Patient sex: M
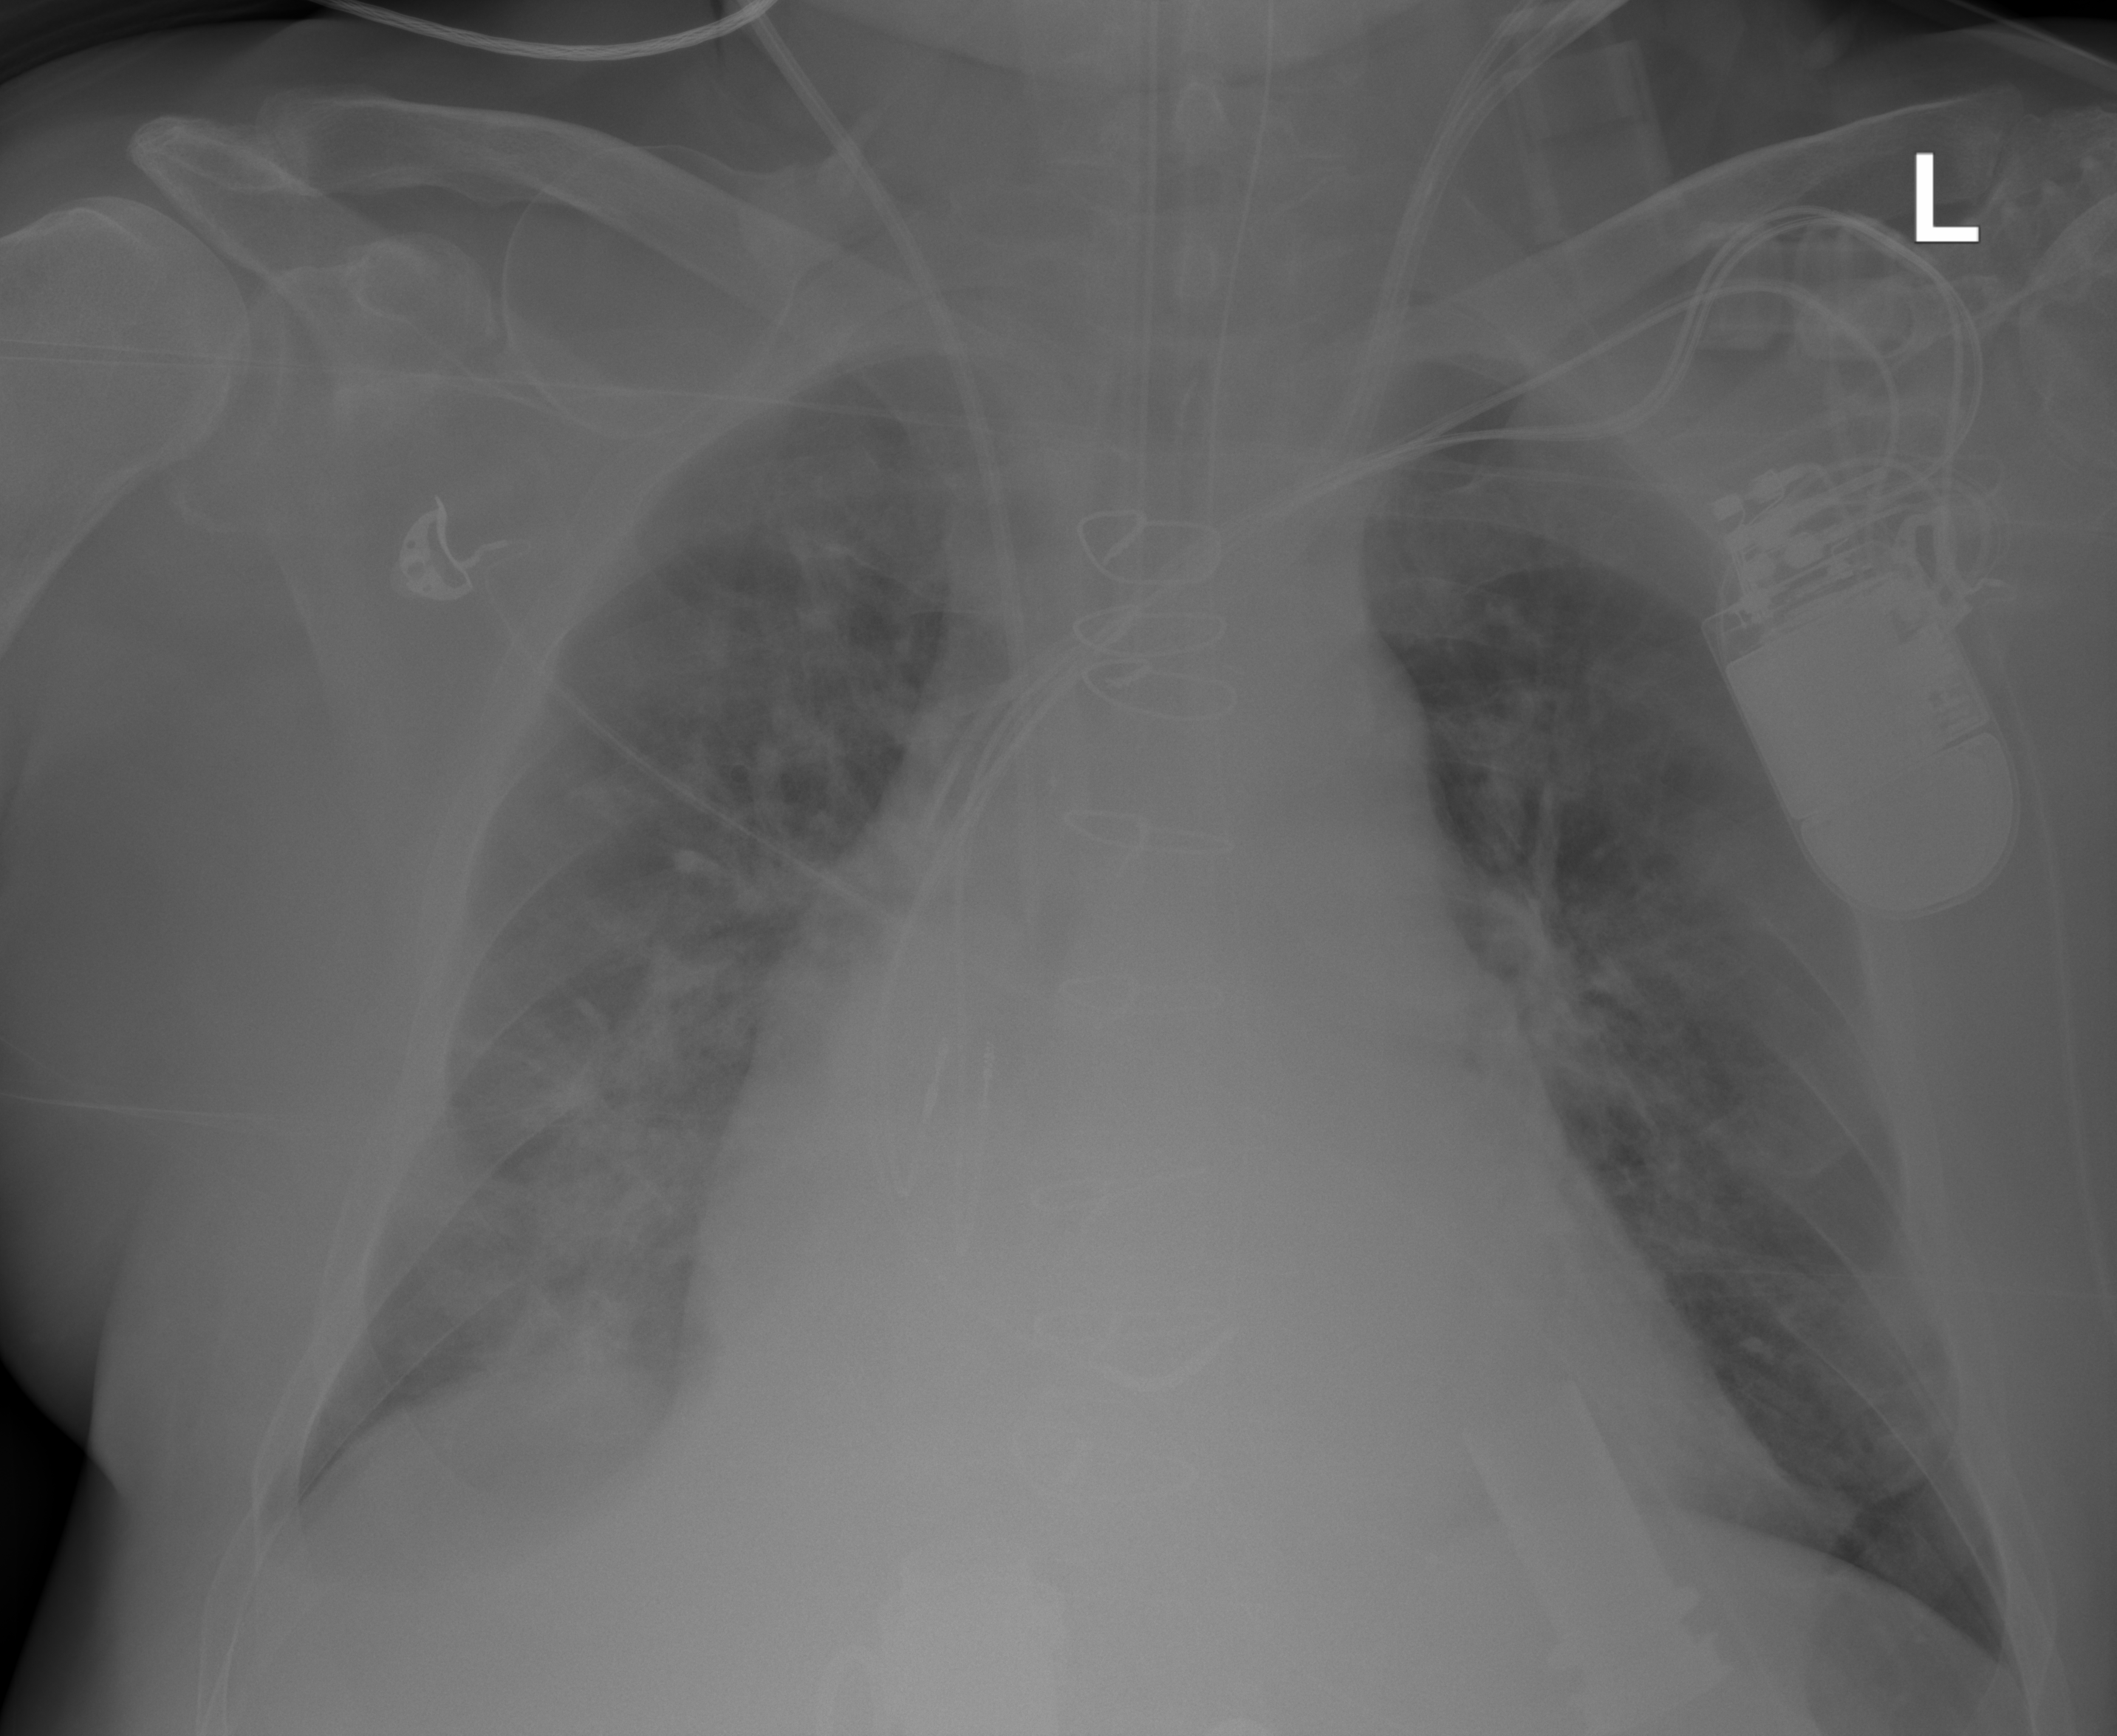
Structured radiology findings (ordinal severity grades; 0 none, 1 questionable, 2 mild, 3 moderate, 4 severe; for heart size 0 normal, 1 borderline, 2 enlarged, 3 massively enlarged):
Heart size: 2
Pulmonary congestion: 2
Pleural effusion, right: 2
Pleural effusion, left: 0
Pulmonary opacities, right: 2
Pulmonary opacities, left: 2
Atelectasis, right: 3
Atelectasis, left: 2